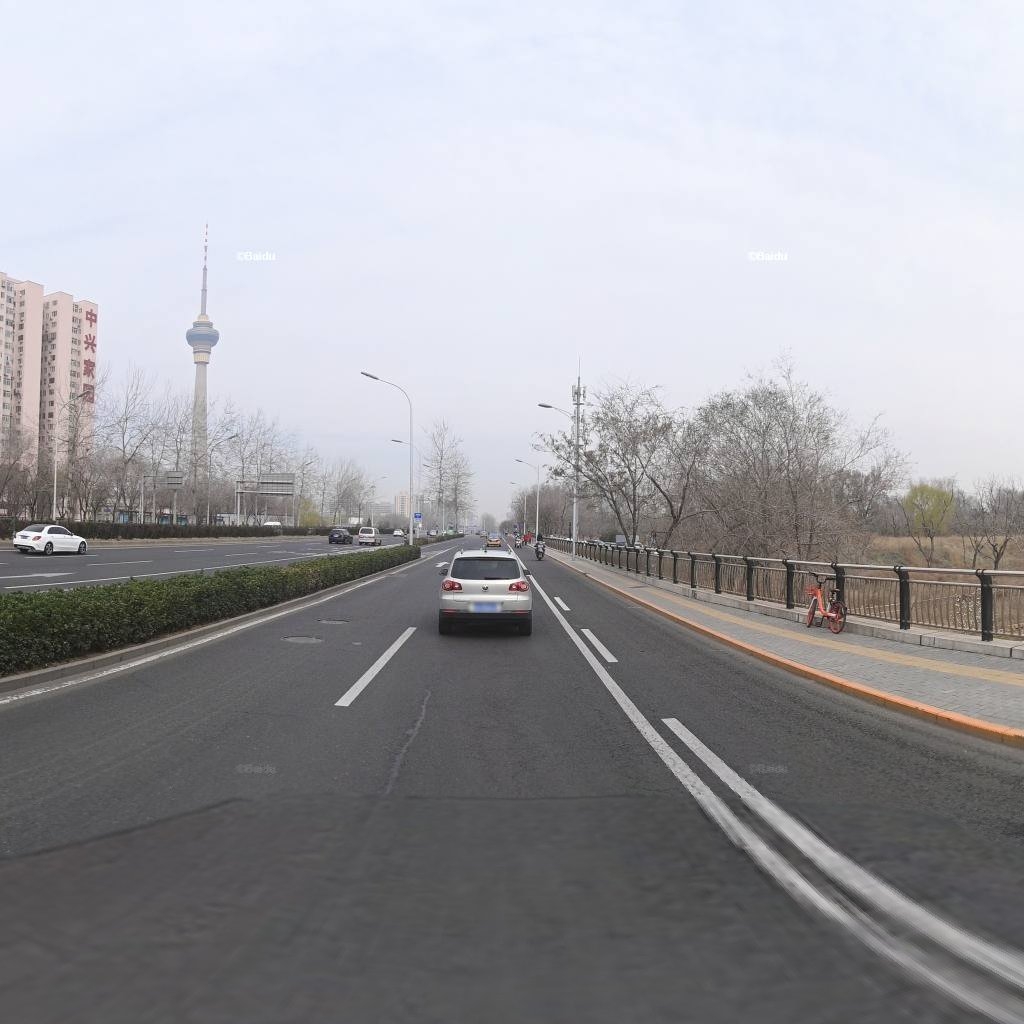
Region: Haidian
Road damage annotations: longitudinal patch, manhole cover, manhole cover